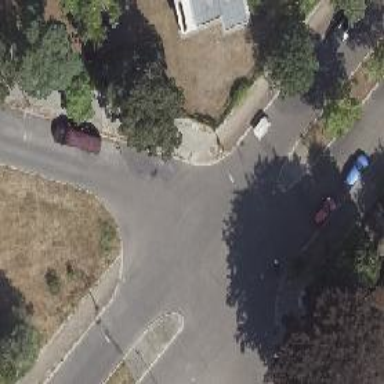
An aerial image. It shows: Residential road with asphalt surface. There is parking lane on the right side.